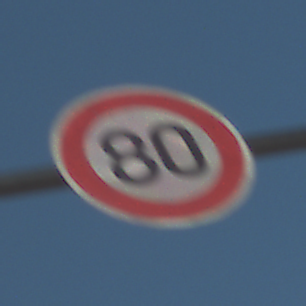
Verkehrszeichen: Geschwindigkeit80
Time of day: MorningAfternoon
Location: Outdoor (Suburban)
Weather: PartlyCloudy
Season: NotSpecified
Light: Natural